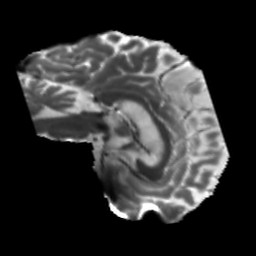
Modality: T2w
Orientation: sagittal
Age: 47
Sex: male
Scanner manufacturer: siemens
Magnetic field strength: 3 T
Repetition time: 5.25 s
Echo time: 0.08 s